Interaction volume radius: 5 \u00c5
Interaction volume height: 45 \u00c5
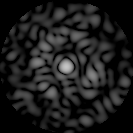
Disorder parameter: 0.8218